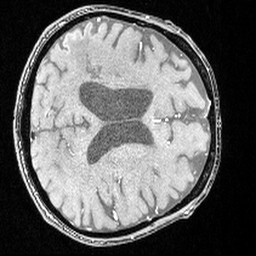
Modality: angio
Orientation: axial
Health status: ill
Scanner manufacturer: siemens
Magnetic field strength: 3 T
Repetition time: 0.022 s
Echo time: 0.00395 s